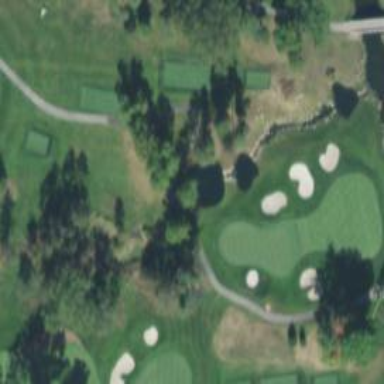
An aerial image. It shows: Path used for both walking and golf.